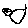
Label: cat